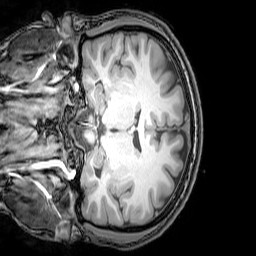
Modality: T1w
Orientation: coronal
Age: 22
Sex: male
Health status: healthy
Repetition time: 0.081 s
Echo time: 0.037 s